Question: I'm used to xCode 4, but I need to use xCode 3 for a project.
when I get a run-time error, xcode3 doesn't highlight the code line where the issue is.
Shouldn't it show me instead ?
Check this screenshot:
I've written this code to make the app to crash and I'm stepping forward with the debugger.
The current code is highlighted, but if I step over further, I don't see any line highlighted.
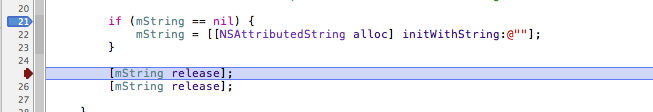
Answer: Try turning on NSZombieEnabled, malloc stack logging, and guard malloc (env variable, or by checking the boxes in the xcode debug menu and it should give you a lote more usefuly info about the exception.
<URL>.
<URL>
<URL>
Sometimes exceptions dont break at the bad line of code because the message causing the error isnt actually where the problem takes place, it usually throws the exception somewhere in the framework code, which is why you will see a bunch of assembly when gdb finally pauses execution. If this happens, you can run:
'''
(gdb) info malloc-history 0x123456
'''
Where 0x123456 is the address of the object that gets sent a message after being released, and it will display a much more helpful stack trace.